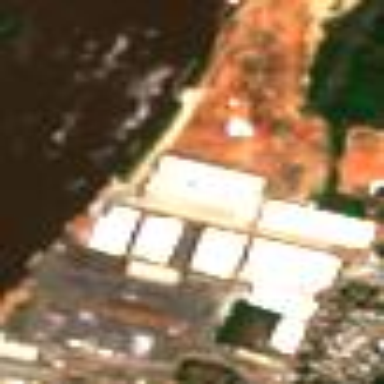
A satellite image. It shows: Industrial area with port. The industrial works are located in this area.